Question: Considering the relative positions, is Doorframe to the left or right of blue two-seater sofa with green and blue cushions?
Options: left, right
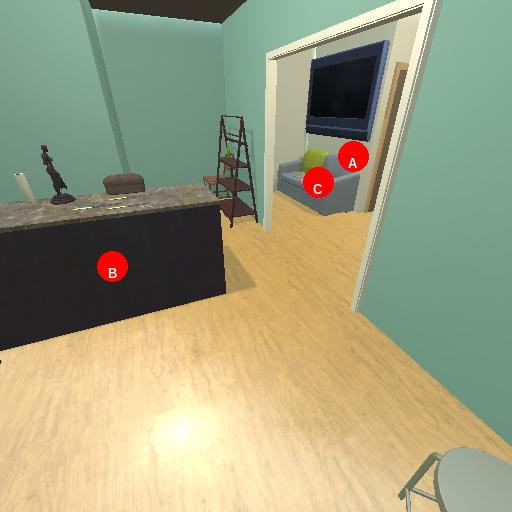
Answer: left